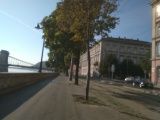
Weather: clear
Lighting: day
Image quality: slightly poor
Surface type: walking surface
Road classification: footway, cycleway
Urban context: urban centre
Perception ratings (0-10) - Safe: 6.45, Lively: 3.93, Beautiful: 3.55, Boring: 1.78, Depressing: 3.6, Wealthy: 5.43